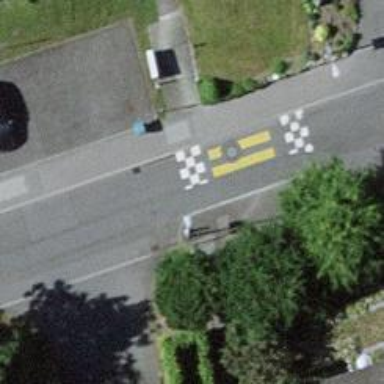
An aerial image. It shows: Uncontrolled zebra crossing with notable zebra markings.